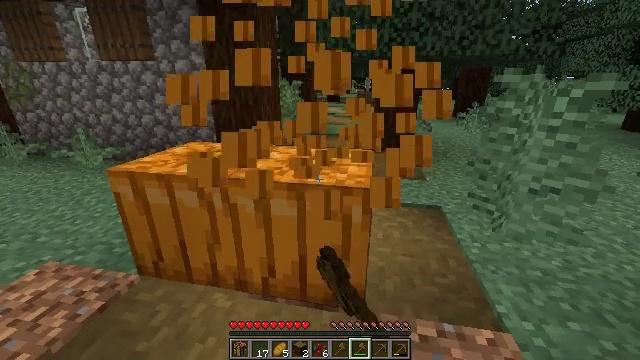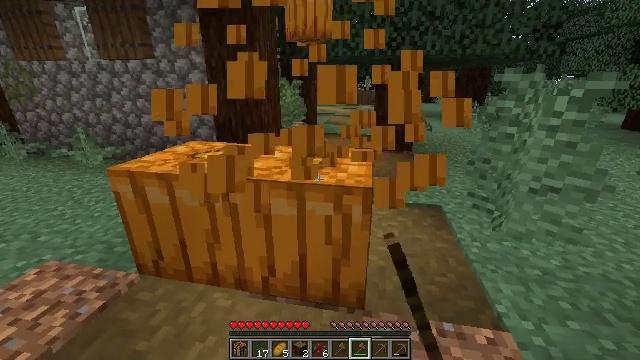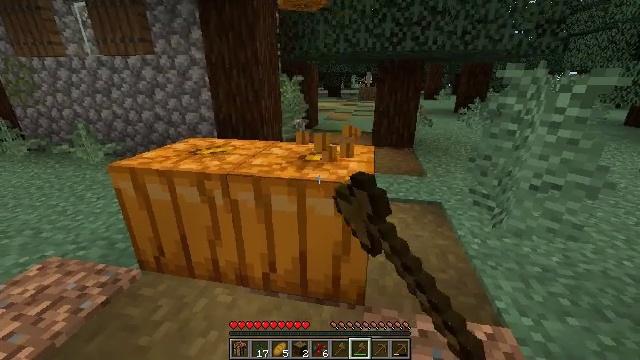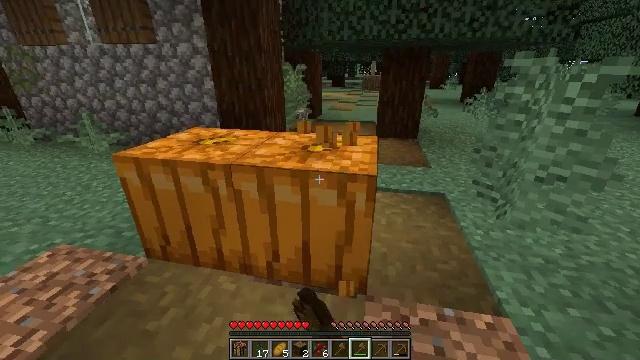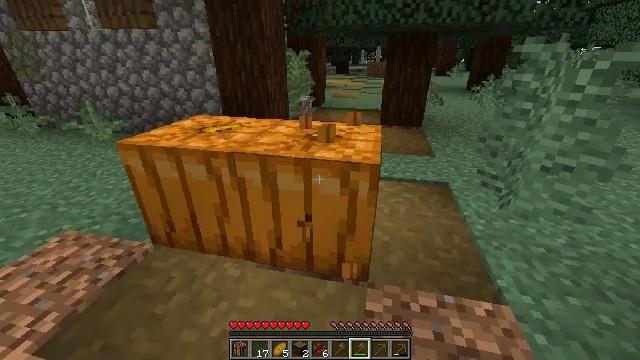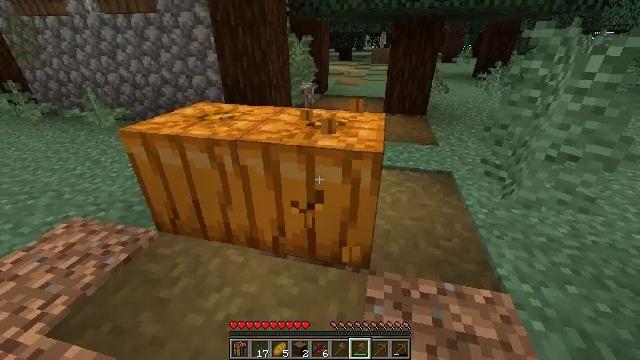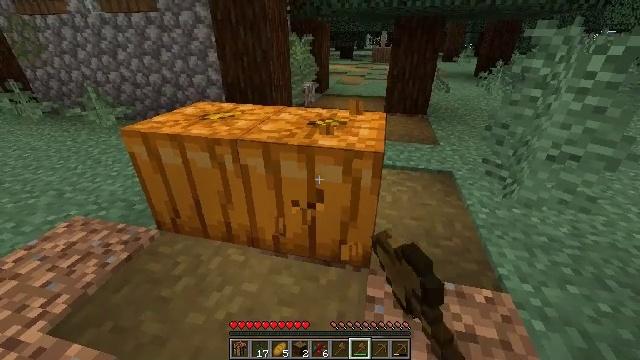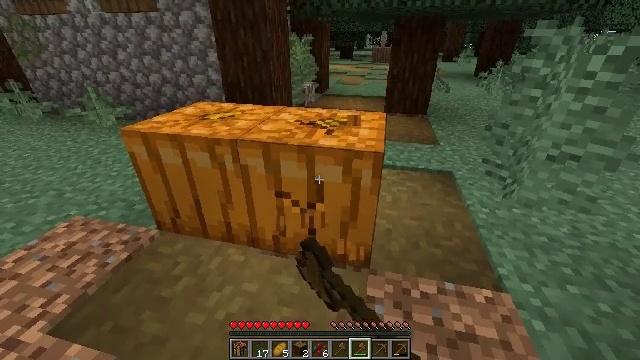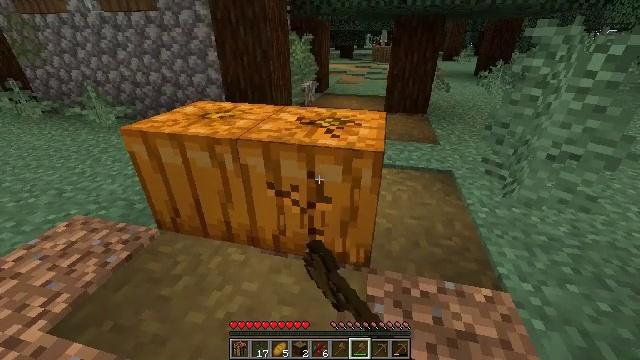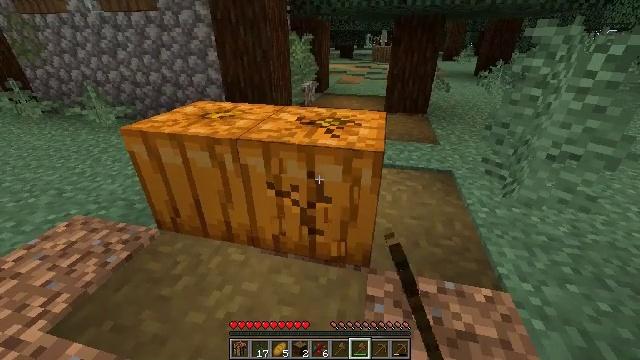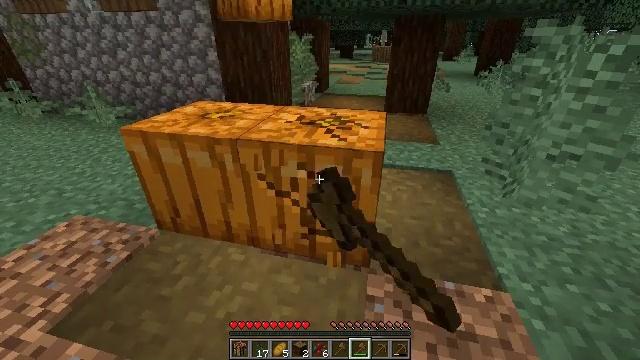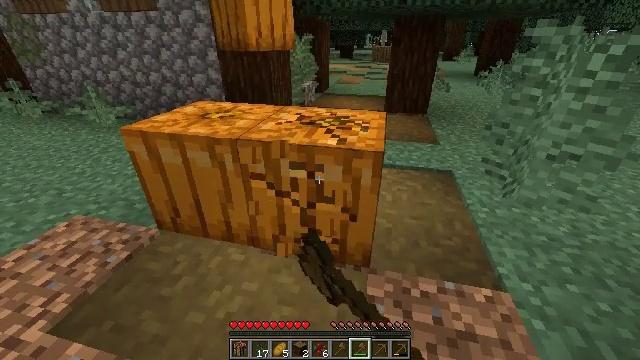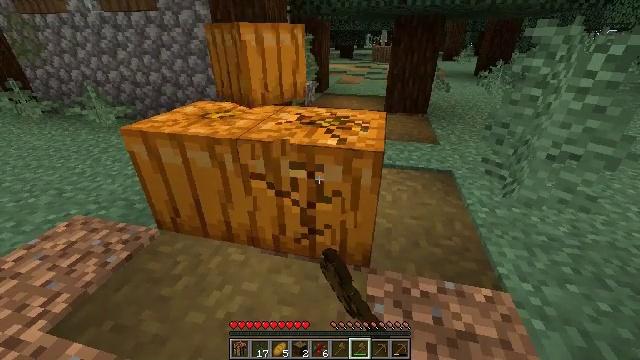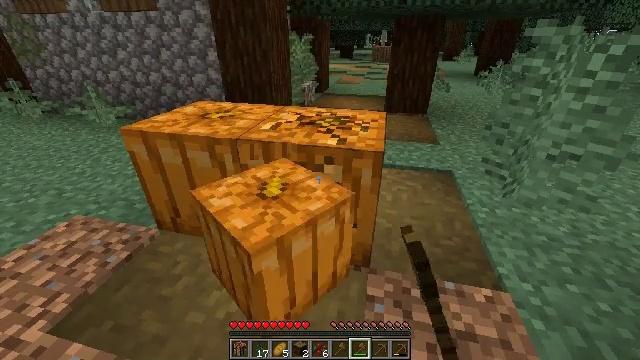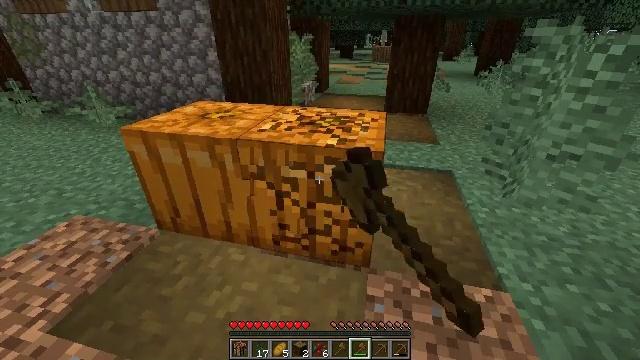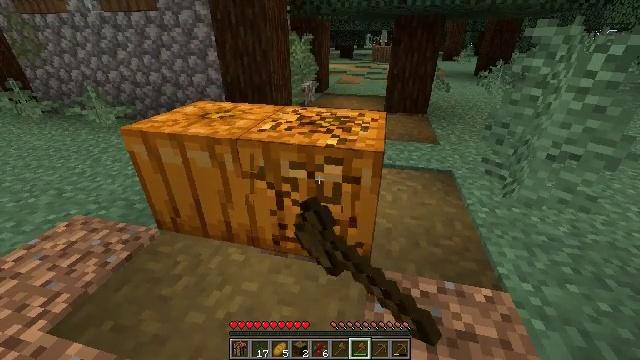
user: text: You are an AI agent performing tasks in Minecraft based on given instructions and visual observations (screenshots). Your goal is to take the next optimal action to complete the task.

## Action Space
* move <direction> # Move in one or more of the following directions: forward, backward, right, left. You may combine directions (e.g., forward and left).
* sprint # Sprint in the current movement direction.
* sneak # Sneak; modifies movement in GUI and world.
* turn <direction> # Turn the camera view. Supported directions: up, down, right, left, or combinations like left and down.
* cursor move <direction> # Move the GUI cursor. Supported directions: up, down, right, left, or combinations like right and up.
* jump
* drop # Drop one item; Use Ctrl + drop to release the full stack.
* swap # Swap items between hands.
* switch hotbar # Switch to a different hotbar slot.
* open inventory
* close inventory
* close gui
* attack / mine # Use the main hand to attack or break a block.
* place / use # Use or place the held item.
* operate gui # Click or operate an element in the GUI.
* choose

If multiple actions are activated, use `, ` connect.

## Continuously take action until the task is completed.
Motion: motion action
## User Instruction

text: Gather a pumpkin block.
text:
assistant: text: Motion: attack / mine
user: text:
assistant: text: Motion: attack / mine
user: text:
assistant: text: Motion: turn down, attack / mine
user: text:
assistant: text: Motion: turn down, attack / mine
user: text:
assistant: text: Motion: turn down, attack / mine
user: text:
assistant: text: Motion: attack / mine
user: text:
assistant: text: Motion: attack / mine
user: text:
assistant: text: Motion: attack / mine
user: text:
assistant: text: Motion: attack / mine
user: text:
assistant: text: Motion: attack / mine
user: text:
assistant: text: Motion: attack / mine
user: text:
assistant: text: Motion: attack / mine
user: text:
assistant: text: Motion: attack / mine
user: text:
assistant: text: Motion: attack / mine
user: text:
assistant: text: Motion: attack / mine
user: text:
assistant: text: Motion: attack / mine
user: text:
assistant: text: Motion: turn left, attack / mine
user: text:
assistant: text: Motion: attack / mine
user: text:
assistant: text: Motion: attack / mine
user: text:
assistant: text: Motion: turn left, attack / mine
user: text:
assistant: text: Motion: turn left, attack / mine
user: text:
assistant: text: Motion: move forward and move right, turn left, attack / mine
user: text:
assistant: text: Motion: move forward and move right, turn left, attack / mine
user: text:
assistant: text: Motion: move forward and move right, turn left, attack / mine
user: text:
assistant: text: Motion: move forward and move right, turn left, attack / mine
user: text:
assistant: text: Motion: move forward and move right, attack / mine
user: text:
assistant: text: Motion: attack / mine
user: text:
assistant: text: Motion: attack / mine
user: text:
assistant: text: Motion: attack / mine
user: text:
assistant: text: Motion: turn left and down, attack / mine